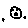
Label: moon